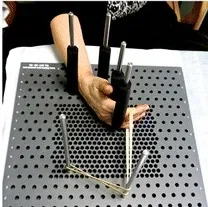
Pegboard work. D; Posture to improve the extension of the proximal interphalangeal joint.
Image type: pathology (masson_trichrome)